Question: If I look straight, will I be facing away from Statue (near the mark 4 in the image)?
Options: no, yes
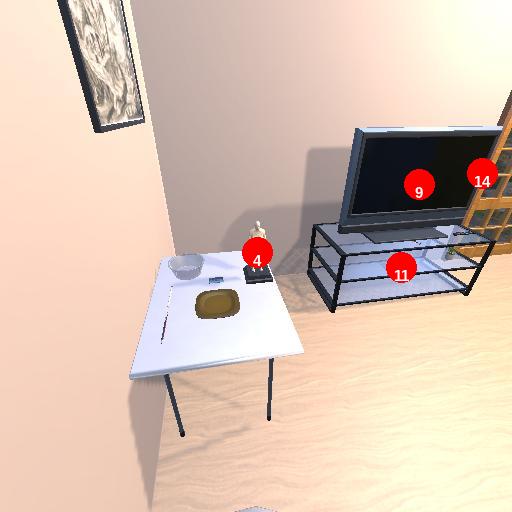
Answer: no